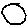
Label: circle